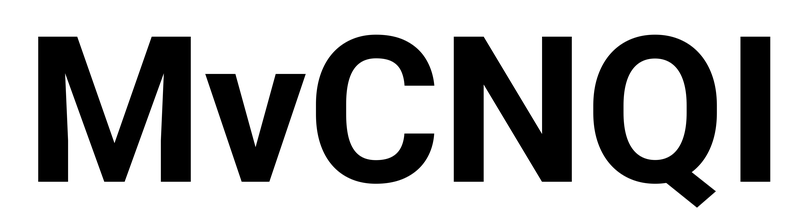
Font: Roboto_Bold